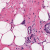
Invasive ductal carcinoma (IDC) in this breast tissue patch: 0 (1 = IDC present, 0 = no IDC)